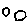
Label: hexagon